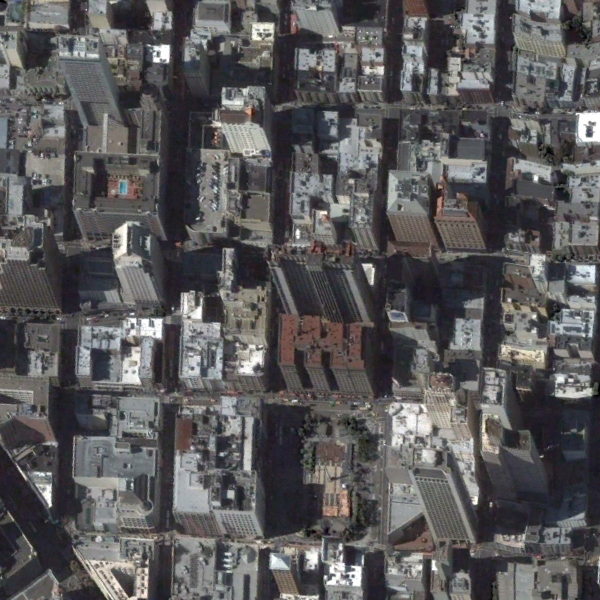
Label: Commercial